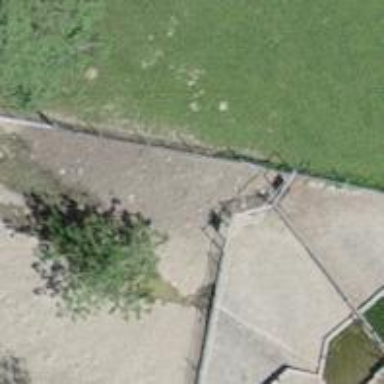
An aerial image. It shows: Fence.